Interaction volume radius: 5 \u00c5
Interaction volume height: 25 \u00c5
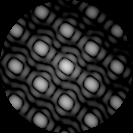
Disorder parameter: 0.01683